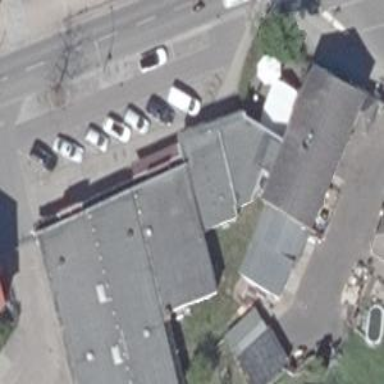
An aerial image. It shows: Greengrocer shop.